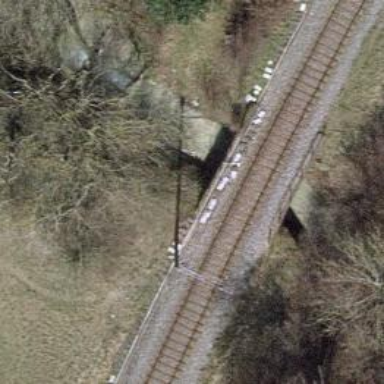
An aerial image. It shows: Single railway track with electrification through contact line.